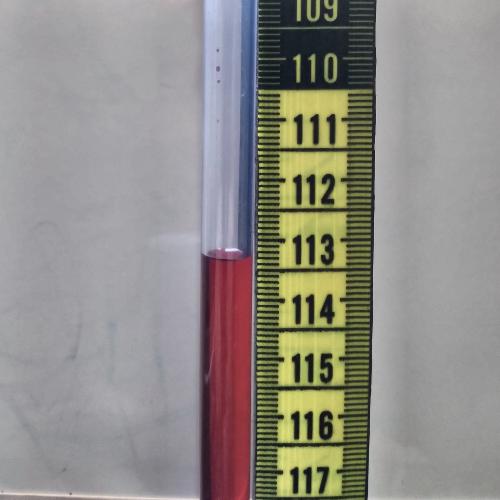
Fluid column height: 113.3 cm